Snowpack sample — Buffalo Mountain, Silverthorne, Colorado, USA (2/22/26, 2:02 PM MST)
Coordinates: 39.622, -106.113
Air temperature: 33 °F
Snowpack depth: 63 cm
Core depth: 50 cm
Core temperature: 26.6 °F
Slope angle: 11°, slope face: 116°
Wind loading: low
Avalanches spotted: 0
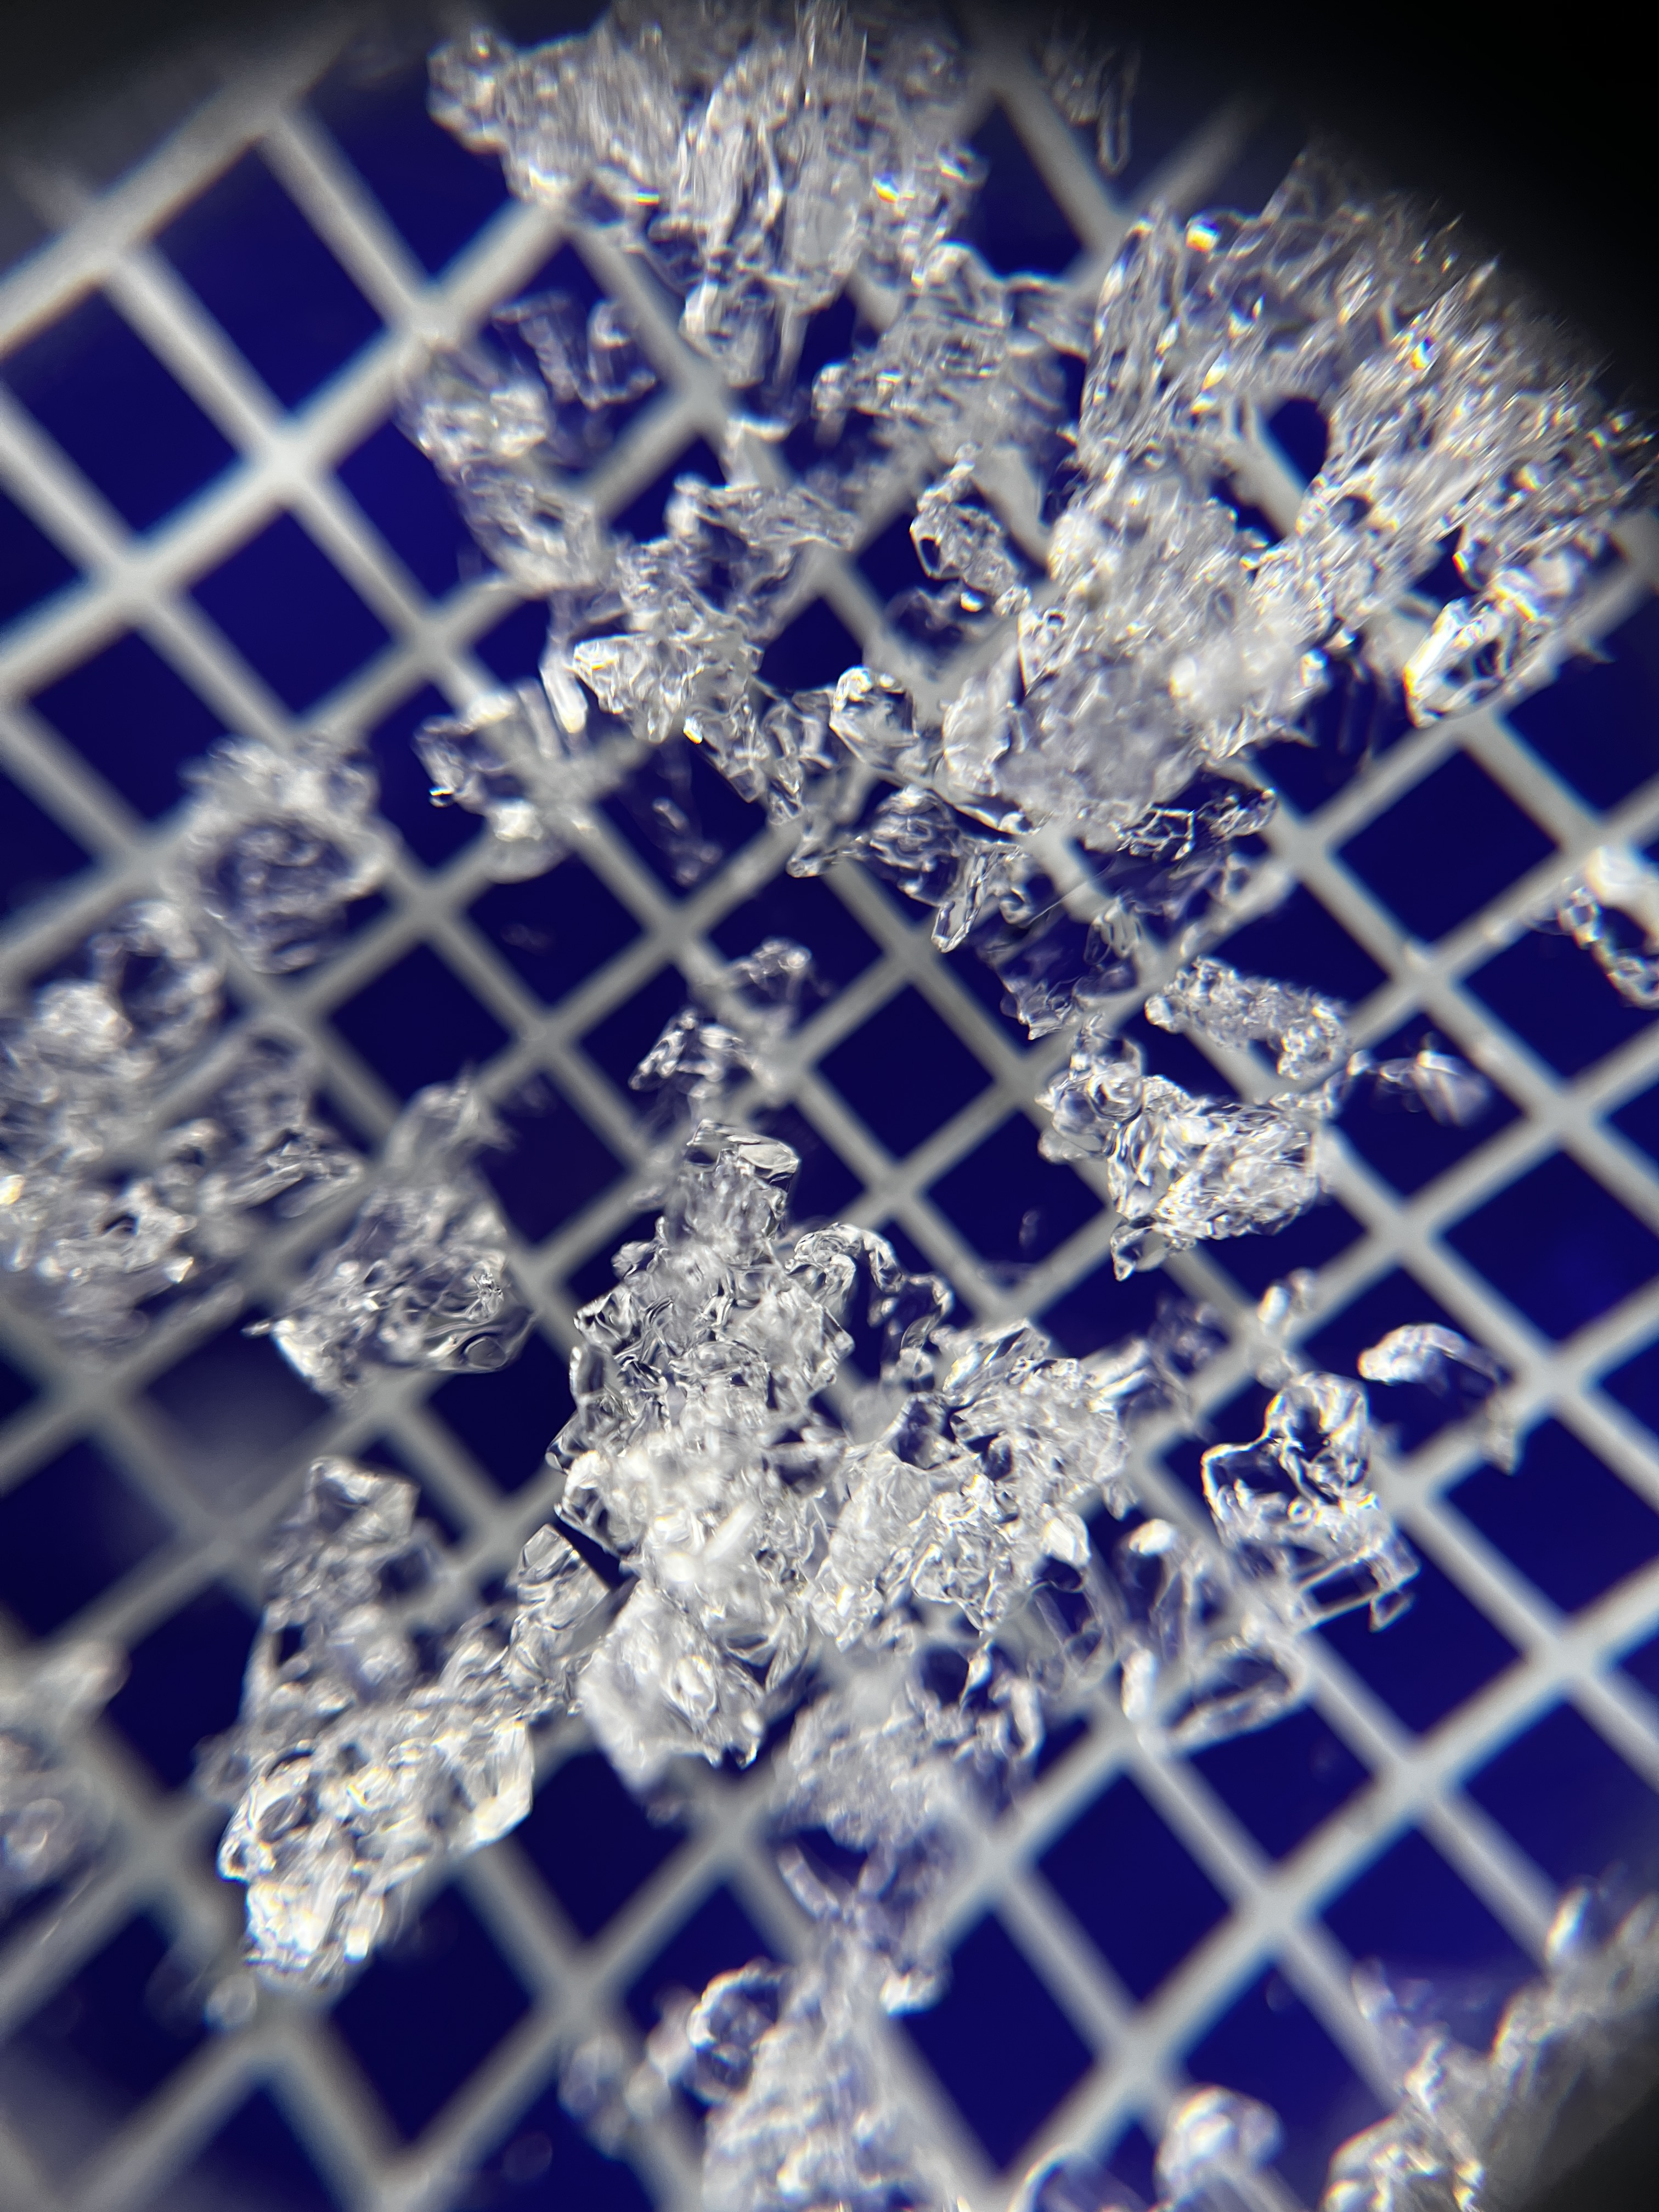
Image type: magnified_profile
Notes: In a firebreak similar to site 1, minimal wind loading with no spotted avalanches (not many faces in view though)